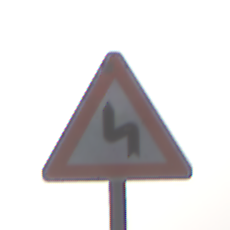
Verkehrszeichen: DoppelkurveZunaechstLinks
Umgebung: Outdoor, Nature
Tageszeit: MorningAfternoon
Wetter: PartlyCloudy
Licht: Natural
Jahreszeit: NotSpecified
Kontrast: MediumContrast